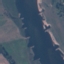
Label: River